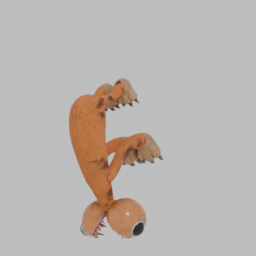
Label: animals